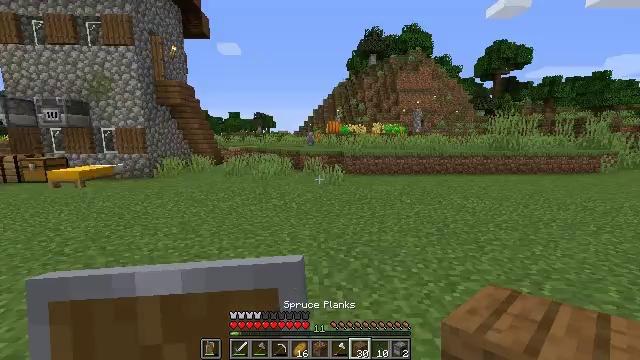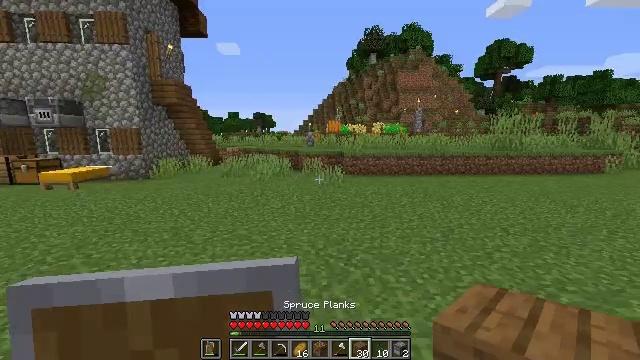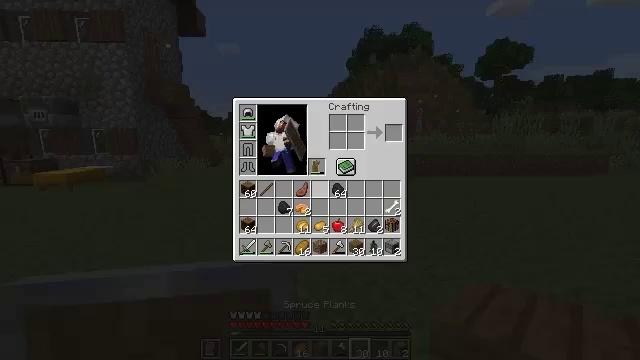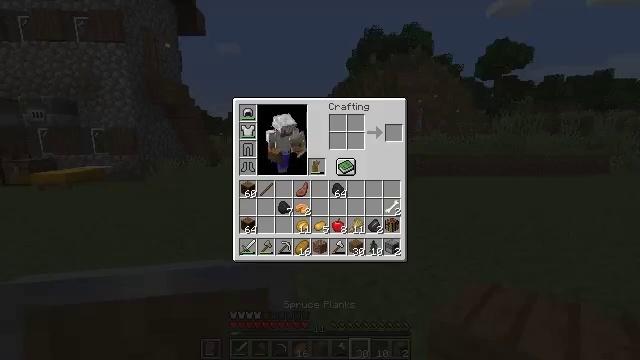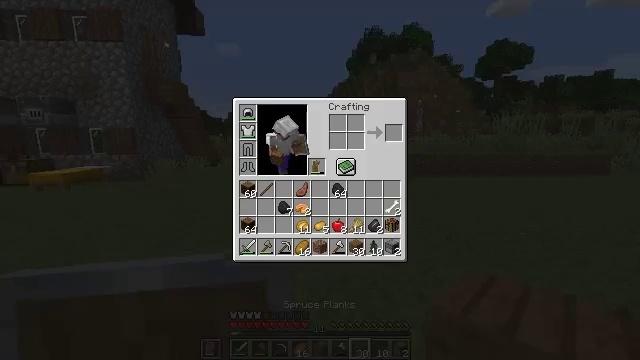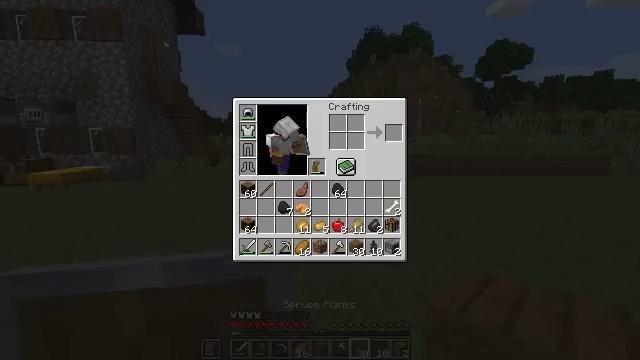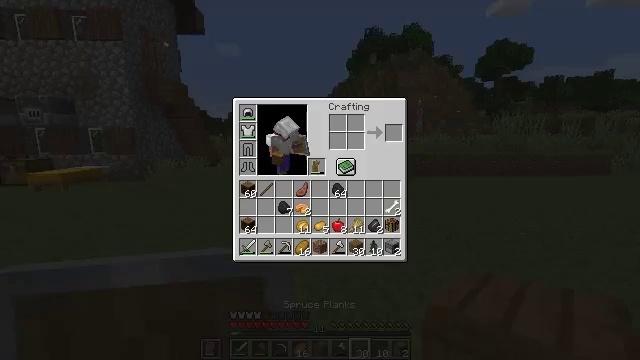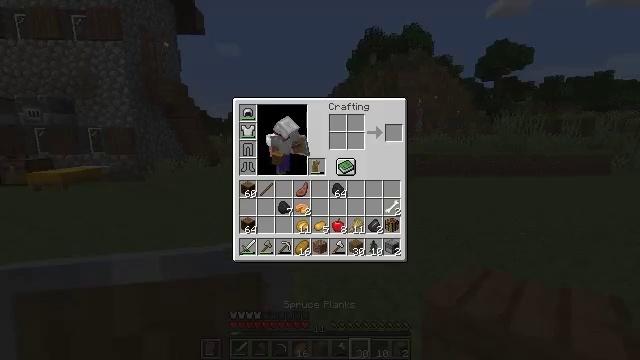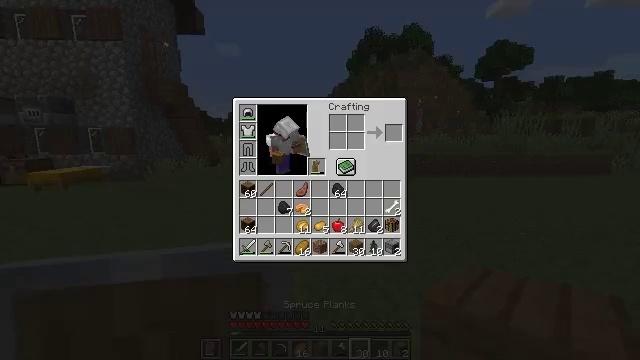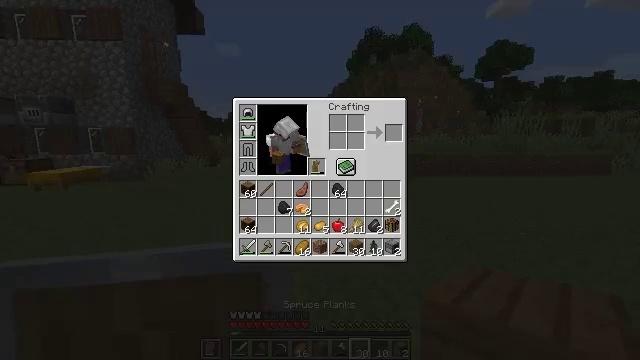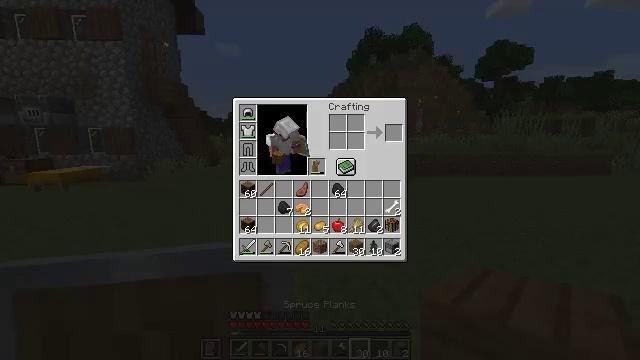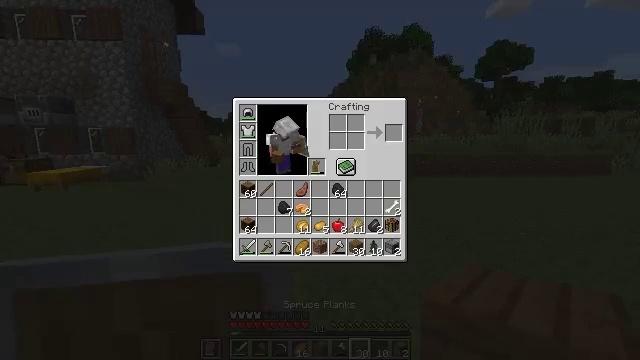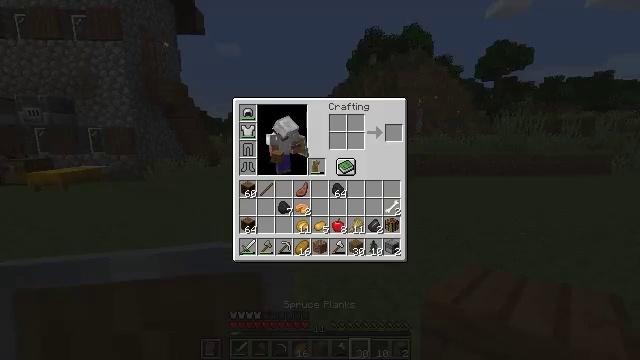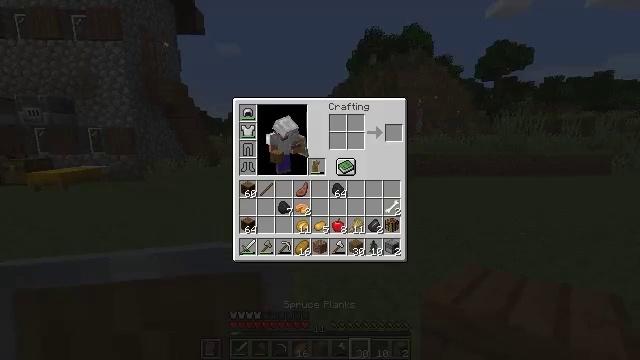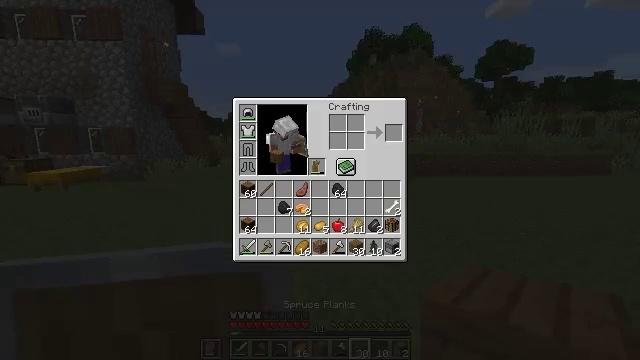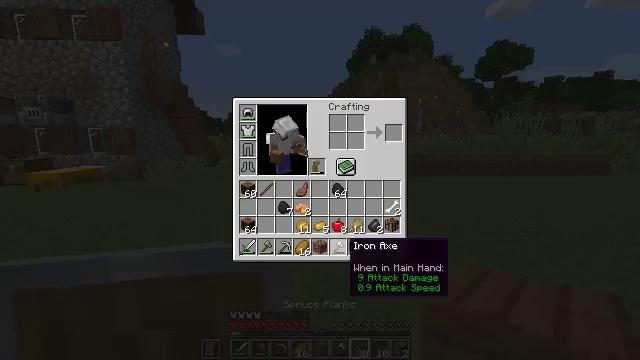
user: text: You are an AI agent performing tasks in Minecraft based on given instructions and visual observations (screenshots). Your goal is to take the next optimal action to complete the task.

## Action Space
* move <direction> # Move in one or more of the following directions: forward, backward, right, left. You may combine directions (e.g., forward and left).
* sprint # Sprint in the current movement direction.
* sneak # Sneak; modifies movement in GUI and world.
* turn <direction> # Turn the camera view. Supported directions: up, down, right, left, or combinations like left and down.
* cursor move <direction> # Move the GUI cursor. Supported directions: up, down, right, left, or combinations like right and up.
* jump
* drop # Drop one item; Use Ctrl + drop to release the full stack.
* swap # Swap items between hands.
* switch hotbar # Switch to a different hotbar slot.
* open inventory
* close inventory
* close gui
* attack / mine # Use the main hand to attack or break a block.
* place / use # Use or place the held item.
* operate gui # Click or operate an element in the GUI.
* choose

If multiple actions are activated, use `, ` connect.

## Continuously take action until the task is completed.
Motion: motion action
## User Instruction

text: Create spruce planks using spruce logs.
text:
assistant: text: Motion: move forward
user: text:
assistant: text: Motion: move forward, open inventory
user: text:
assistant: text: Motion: cursor move right and down, open inventory
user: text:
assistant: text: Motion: cursor move right and down, open inventory
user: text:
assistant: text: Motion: no_op
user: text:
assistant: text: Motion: sneak
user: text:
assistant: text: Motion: sneak
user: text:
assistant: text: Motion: sneak
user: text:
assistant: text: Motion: sneak, cursor move left and up
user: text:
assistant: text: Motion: sneak, cursor move left and up
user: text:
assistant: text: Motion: sneak, cursor move left and up
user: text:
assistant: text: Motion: sneak, cursor move left and up
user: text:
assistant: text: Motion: sneak
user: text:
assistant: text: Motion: sneak, cursor move up
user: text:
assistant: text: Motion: sneak, cursor move up
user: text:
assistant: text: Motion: sneak
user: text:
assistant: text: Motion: sneak, operate gui
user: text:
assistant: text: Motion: sneak, operate gui
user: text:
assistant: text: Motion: sneak
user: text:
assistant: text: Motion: sneak
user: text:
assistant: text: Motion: sneak, cursor move left
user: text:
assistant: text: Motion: sneak, cursor move left
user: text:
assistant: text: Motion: sneak, operate gui
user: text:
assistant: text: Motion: sneak, operate gui
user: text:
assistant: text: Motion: sneak, operate gui
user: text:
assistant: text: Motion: sneak
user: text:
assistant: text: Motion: sneak, close inventory
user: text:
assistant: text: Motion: move forward, sneak, close inventory
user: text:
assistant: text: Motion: move forward, close inventory
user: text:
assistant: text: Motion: move forward